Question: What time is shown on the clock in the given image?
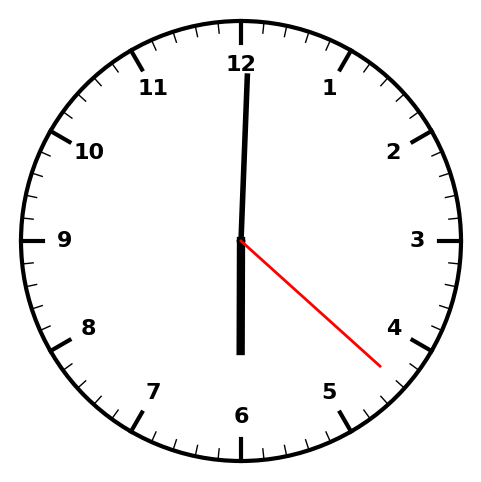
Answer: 06:00:22